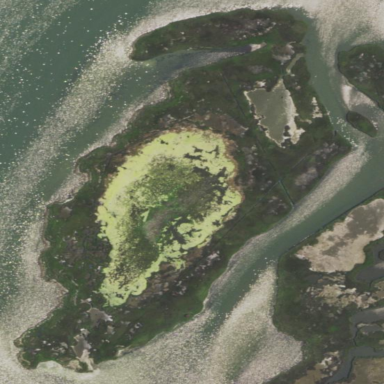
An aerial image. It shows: Islet along the natural coastline.